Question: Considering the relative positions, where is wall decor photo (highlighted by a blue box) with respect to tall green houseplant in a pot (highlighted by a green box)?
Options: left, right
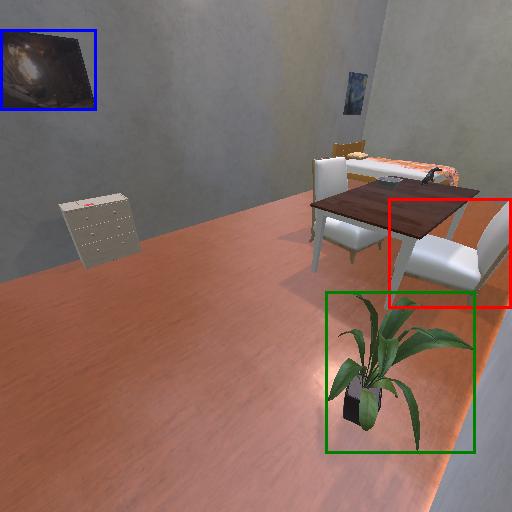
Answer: left